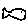
Label: fish